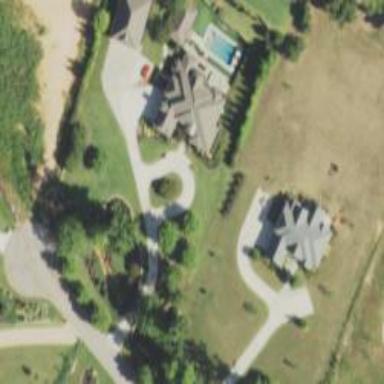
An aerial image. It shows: Driveway.